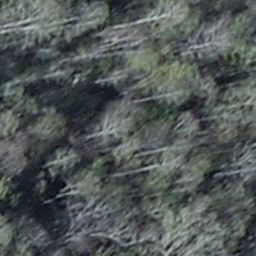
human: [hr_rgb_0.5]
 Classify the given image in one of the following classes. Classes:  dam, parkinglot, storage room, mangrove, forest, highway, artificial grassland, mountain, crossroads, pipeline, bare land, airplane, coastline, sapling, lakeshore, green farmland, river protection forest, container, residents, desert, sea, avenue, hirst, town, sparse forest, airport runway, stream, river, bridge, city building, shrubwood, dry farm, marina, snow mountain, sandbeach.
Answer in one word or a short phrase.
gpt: shrubwood